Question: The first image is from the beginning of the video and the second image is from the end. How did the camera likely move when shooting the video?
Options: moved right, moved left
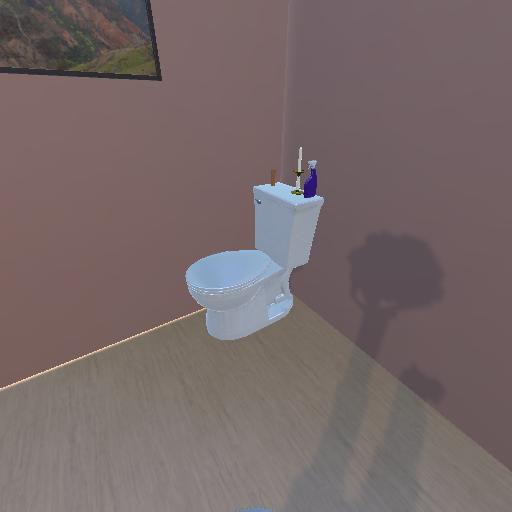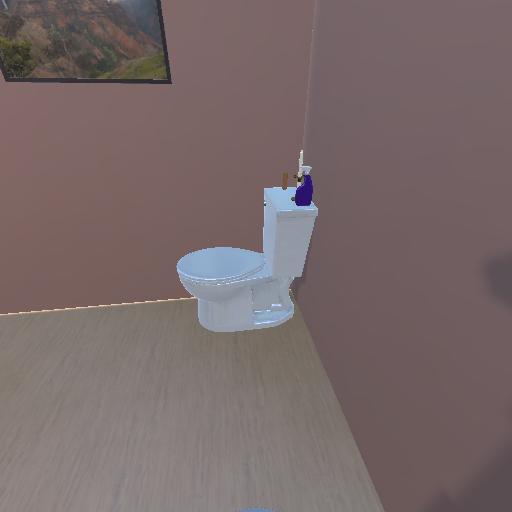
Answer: moved right